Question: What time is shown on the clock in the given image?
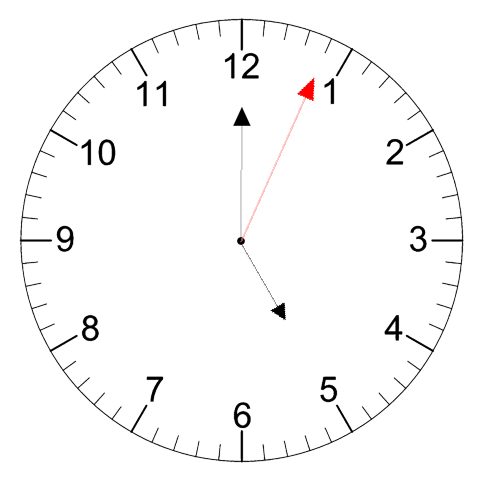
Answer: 05:00:04